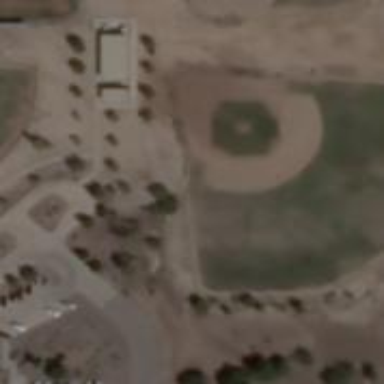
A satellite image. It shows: Baseball pitch for leisure land.